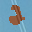
Label: 2